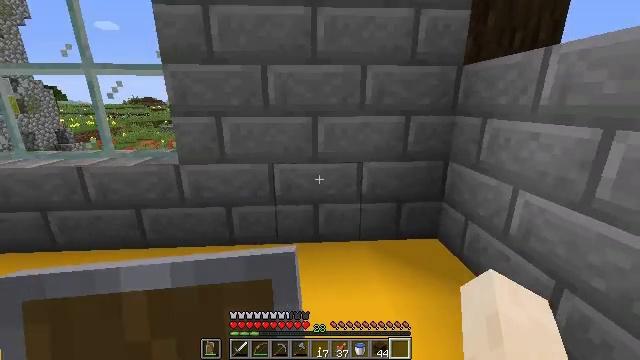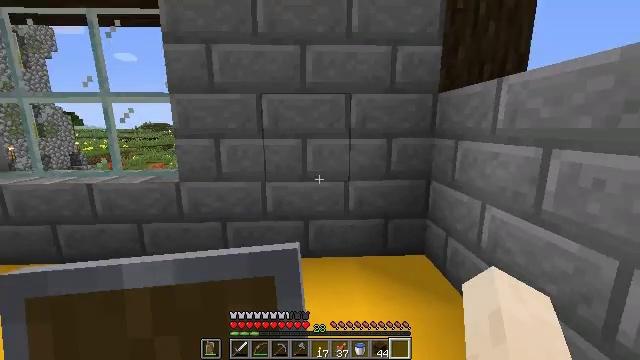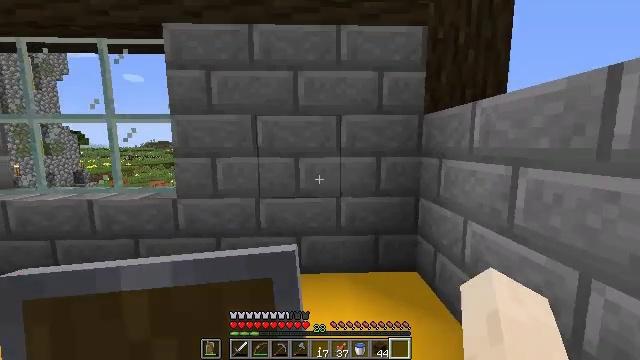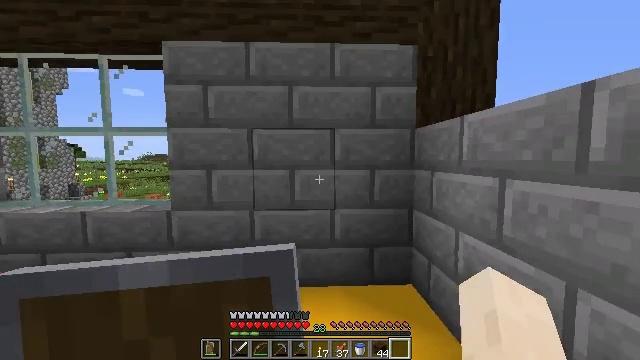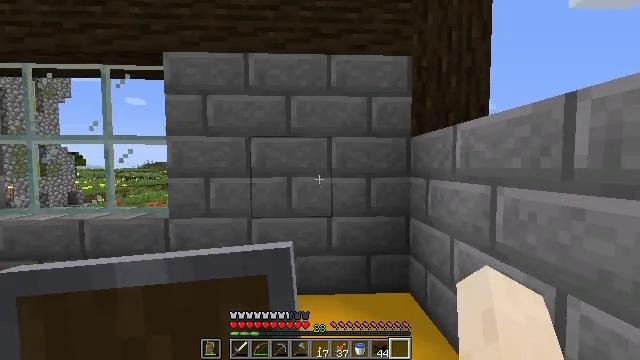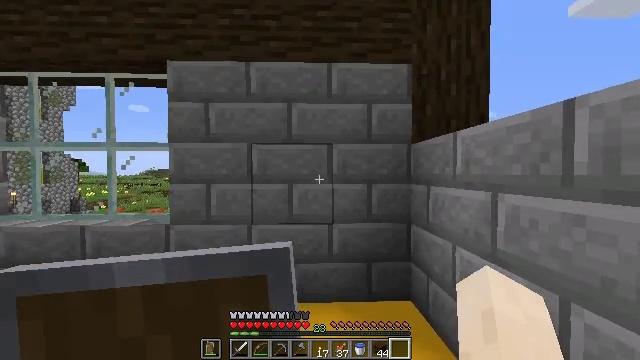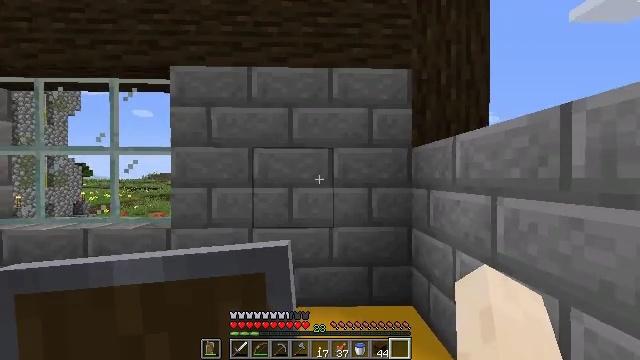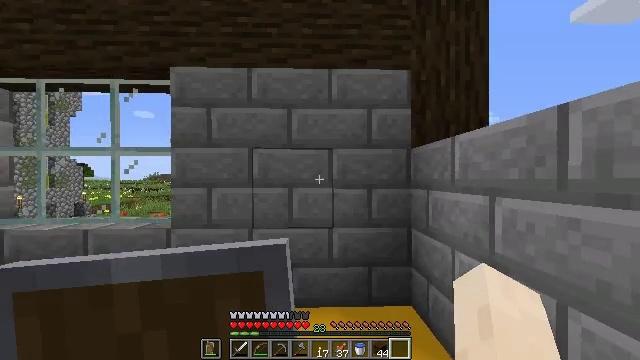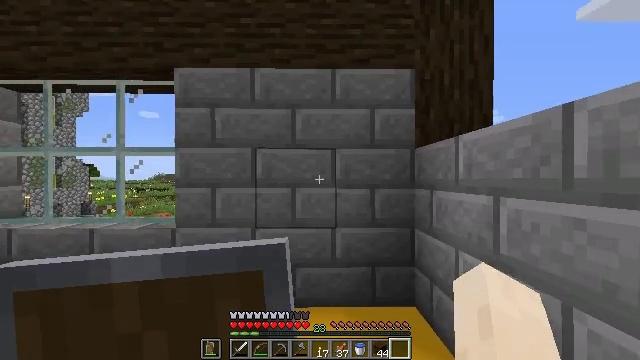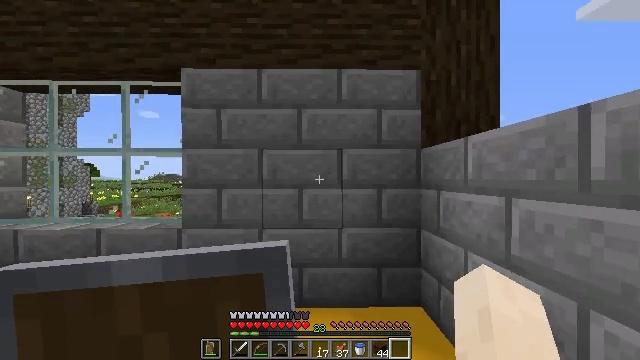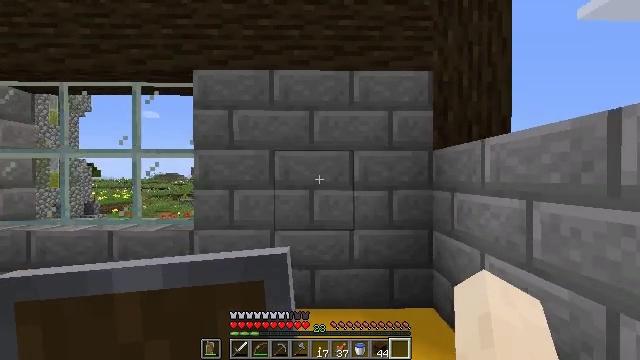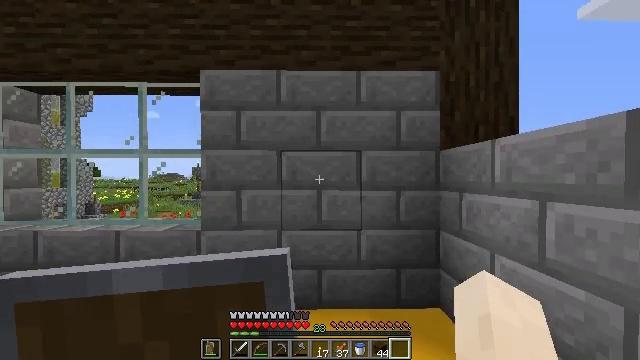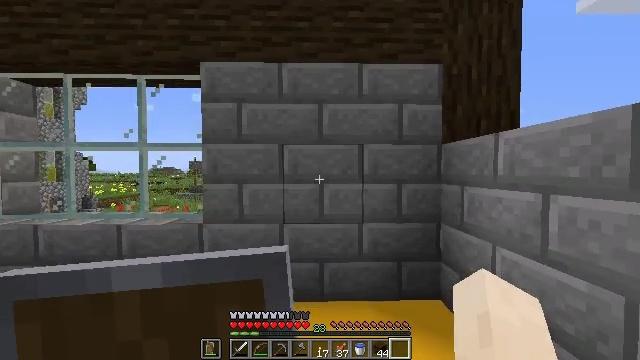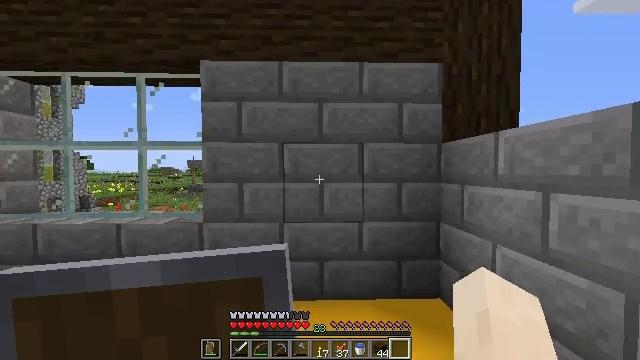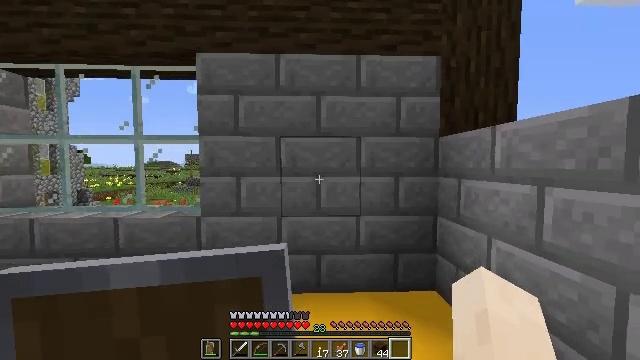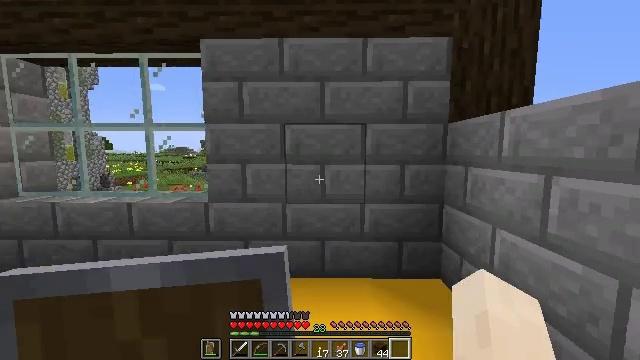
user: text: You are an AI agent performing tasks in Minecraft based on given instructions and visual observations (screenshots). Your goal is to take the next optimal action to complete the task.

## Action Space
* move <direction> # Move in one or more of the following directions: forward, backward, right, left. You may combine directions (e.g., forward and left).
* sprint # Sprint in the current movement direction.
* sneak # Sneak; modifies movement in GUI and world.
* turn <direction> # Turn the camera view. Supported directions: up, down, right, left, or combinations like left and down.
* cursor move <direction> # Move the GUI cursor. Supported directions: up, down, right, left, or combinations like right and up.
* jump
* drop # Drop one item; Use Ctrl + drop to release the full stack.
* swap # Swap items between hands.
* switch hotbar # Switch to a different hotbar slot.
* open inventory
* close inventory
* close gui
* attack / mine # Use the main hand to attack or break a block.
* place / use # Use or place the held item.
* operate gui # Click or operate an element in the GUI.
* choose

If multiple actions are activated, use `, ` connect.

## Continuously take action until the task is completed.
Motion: motion action
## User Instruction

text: Construct an iron sword with the necessary materials on the crafting table.
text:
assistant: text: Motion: move back and move right, turn left and up
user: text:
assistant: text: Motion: turn up
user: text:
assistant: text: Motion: turn up
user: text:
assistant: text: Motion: turn up
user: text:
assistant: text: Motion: turn up
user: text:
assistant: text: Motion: no_op
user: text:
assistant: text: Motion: no_op
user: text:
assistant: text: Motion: no_op
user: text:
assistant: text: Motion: move left
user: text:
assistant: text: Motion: move left
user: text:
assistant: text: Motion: no_op
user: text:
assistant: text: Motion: turn down
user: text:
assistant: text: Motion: no_op
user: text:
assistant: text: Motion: move right, turn down
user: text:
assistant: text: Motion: move right, turn left and down
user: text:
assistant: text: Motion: turn left and down
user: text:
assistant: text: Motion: turn left and down
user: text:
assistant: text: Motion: turn down
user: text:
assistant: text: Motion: no_op
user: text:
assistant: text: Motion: no_op
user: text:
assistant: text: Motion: no_op
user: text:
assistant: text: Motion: turn right
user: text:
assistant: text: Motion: turn right and up
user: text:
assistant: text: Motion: turn right and up
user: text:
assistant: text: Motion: turn left and up
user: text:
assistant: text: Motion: turn up
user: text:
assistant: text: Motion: move left, turn right and up
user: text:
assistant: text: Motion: move left
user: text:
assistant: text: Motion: move left, turn left
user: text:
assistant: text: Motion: move left, turn left and down